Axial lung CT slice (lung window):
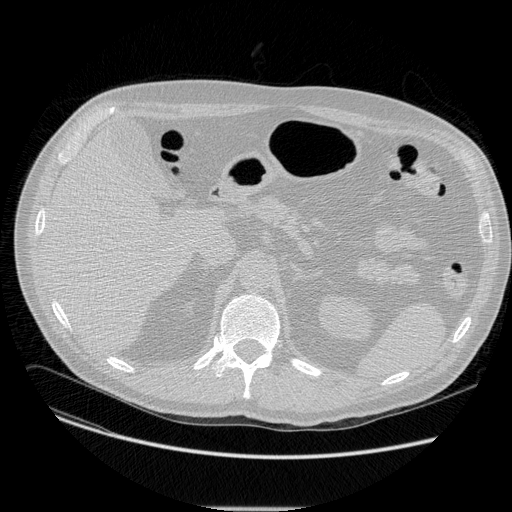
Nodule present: no